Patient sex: F
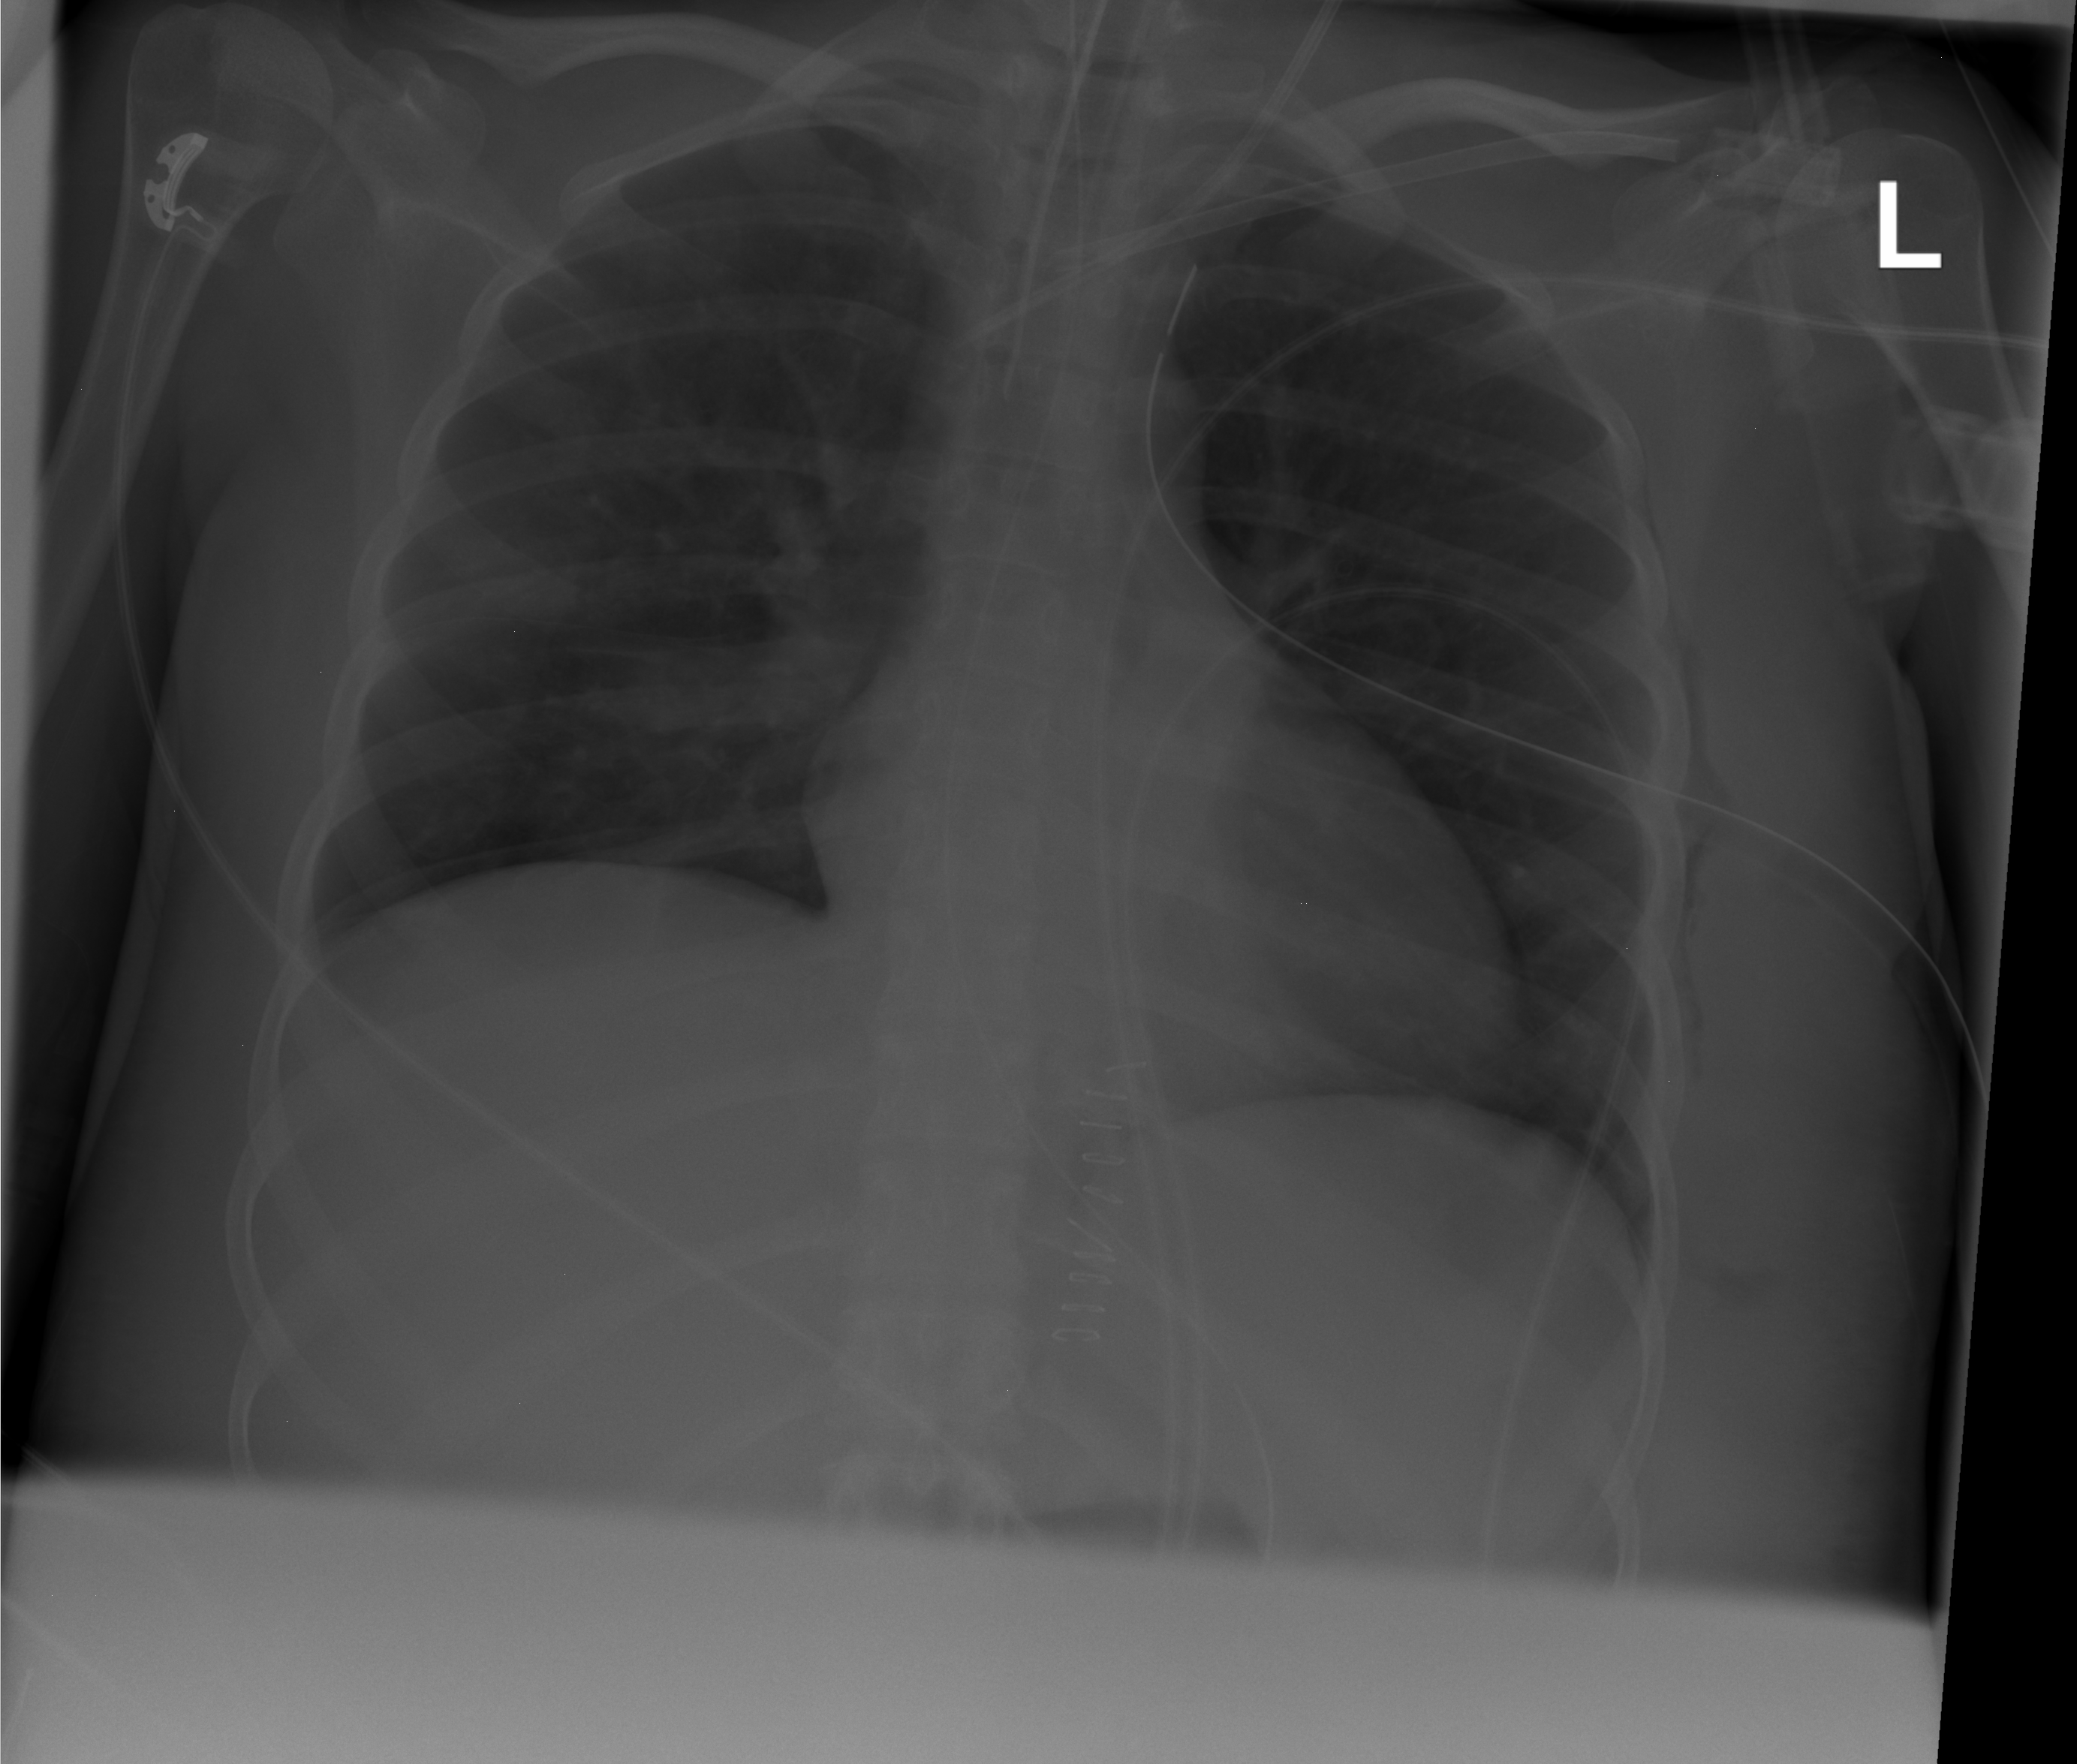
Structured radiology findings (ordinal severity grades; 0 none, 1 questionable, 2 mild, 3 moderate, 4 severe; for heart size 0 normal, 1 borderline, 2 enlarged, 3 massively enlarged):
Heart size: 0
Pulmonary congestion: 0
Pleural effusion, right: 0
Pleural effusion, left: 0
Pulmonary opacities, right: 0
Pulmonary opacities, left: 0
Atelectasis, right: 1
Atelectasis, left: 0